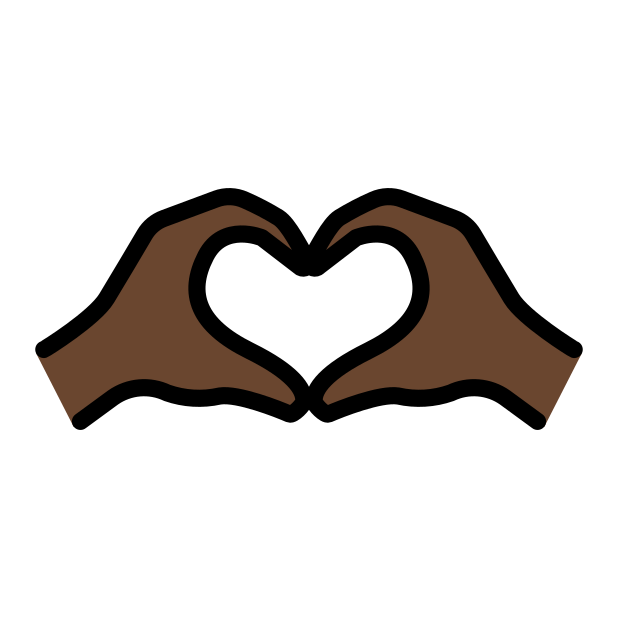
heart hands: dark skin tone